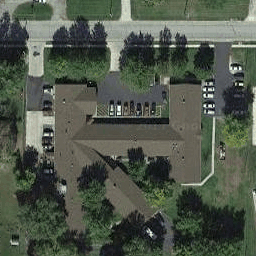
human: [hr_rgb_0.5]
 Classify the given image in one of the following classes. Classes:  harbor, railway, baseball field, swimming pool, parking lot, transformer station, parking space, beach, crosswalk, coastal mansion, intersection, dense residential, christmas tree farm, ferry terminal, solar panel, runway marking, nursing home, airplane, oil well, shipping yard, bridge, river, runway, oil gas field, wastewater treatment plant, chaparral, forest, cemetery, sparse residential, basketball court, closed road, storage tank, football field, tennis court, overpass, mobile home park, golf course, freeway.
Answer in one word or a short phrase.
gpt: nursing home